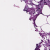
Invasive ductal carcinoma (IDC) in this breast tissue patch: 0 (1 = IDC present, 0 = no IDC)